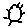
Label: sun